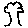
Label: tree